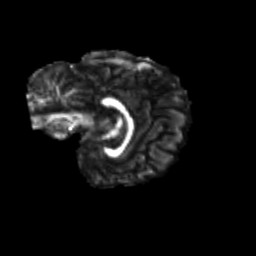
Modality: FA
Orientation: sagittal
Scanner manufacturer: siemens
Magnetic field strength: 3 T
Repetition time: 9.2 s
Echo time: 0.084 s